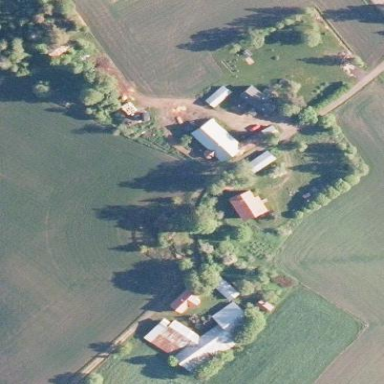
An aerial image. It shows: Farmyard area.